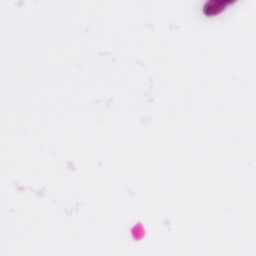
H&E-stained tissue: Pancreatic